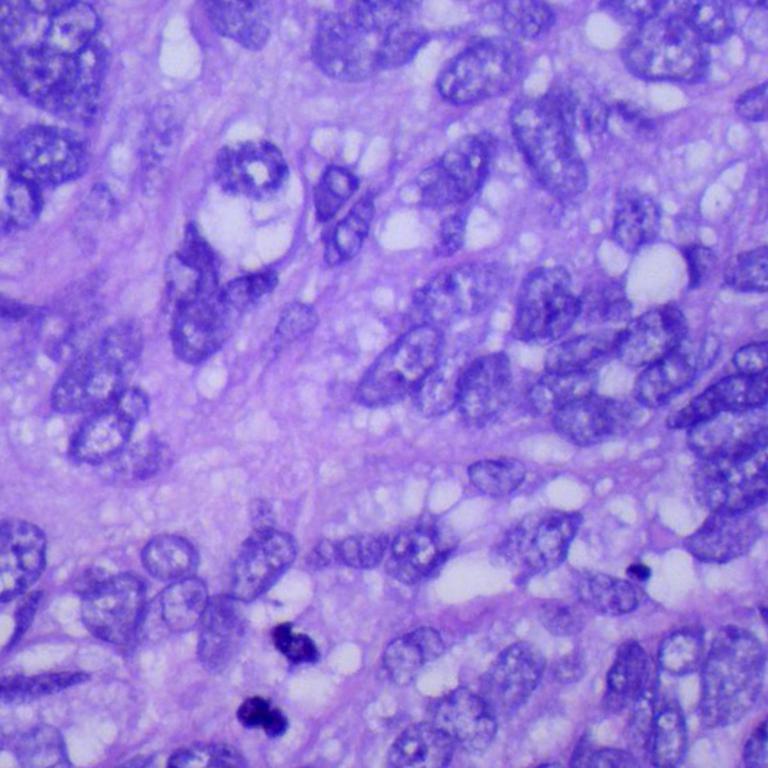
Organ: lung
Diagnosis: squamous carcinomas